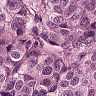
Metastatic tissue present: yes